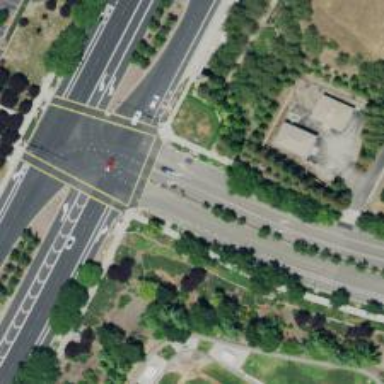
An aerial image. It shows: Footway with crossing lines.